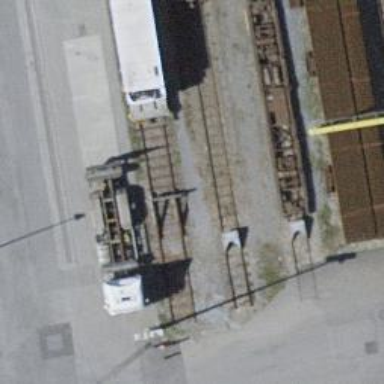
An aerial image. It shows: Railway buffer stop.